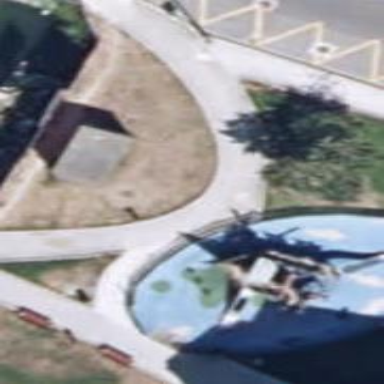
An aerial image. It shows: Playground enclosed by fence.